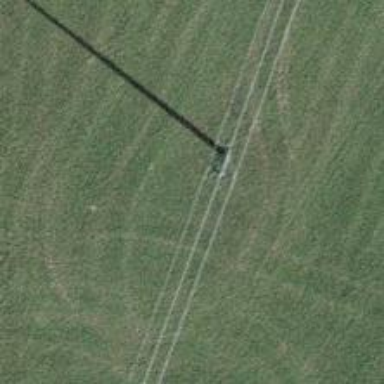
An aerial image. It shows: Power pole.